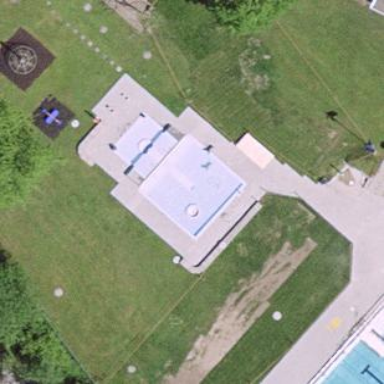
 perfect for swimming and other water activities."